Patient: sex M, age 60
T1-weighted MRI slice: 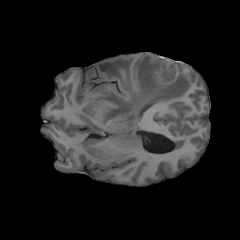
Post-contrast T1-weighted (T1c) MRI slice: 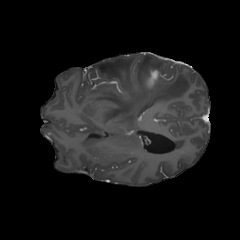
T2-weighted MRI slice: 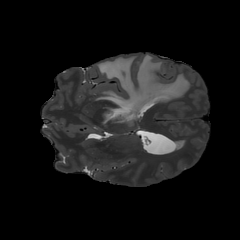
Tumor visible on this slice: yes
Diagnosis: Glioblastoma, IDH-wildtype
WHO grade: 4